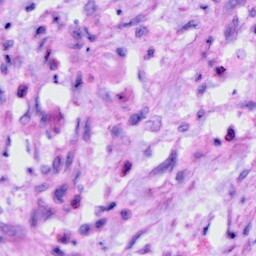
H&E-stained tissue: Cervix